Aerial crown-view tile of a tropical tree (Barro Colorado Island, Panama), acquired 20250414:
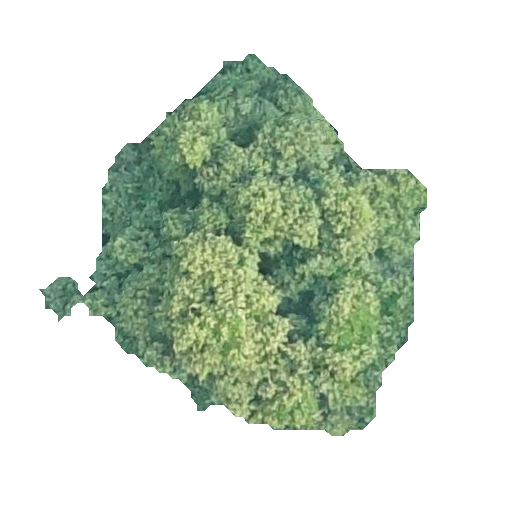
Species: Trichilia tuberculata
GBIF accepted scientific name: Trichilia tuberculata
Crown area: 130.857 m²